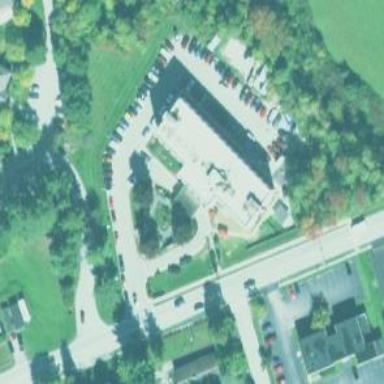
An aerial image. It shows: Nursing home building.